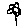
Label: flower